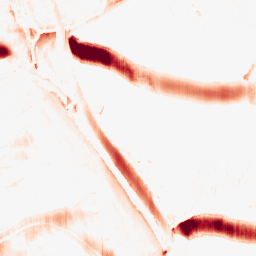
Category: morphological
Decomposition family: morphological_ellipse
Decomposition parameters: operation: opening
width: 30
height: 5
Upsampling method: bspline
Upsampling parameters: scale: 4
Upsampling scale: 4